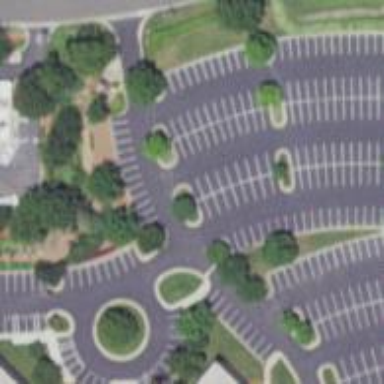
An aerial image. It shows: Parking area with asphalt surface.